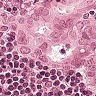
Metastatic tissue present: yes